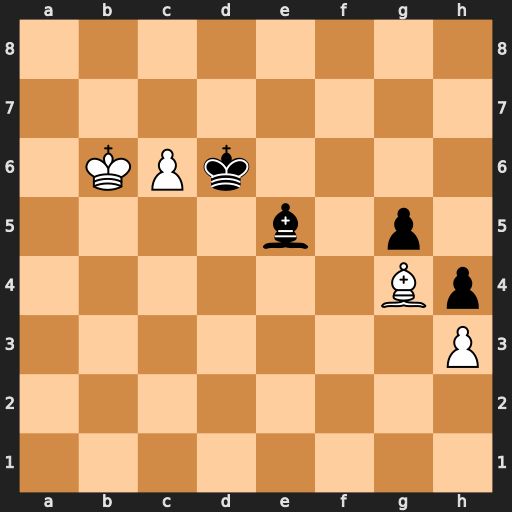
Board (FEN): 8/8/1KPk4/4b1p1/6Bp/7P/8/8
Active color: w
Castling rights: -
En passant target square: -
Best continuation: c7 Bd4+ Kb7